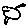
Label: bird